【题型】填空题　【知识点】立体几何　【难度】easy
如图，六角螺帽毛坯是由一个正六棱柱挖去一个圆柱所构成的. 已知螺帽的底面正六边形边长为 $\sqrt{3}\,\text{cm}$，高为 $2\,\text{cm}$，内孔直径为 $1\,\text{cm}$，则此六角螺帽毛坯的体积是\underline{\qquad\qquad} $\text{cm}^3$.

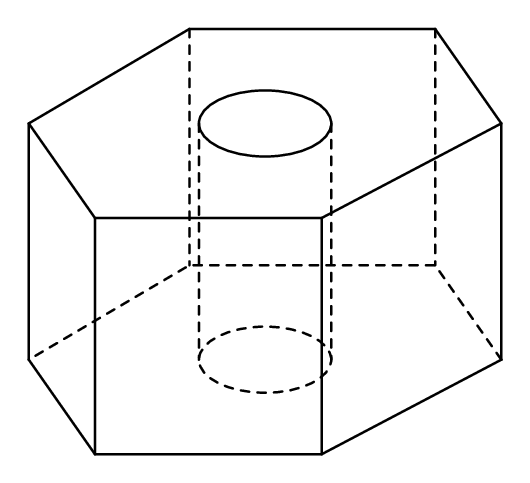
【解答】
【答案】 $9\sqrt{3} - \frac{\pi}{2}$

【分析】 用正六棱柱的体积减去圆柱体体积即可得.

【详解】 $V_{\text{螺帽}} = V_{\text{正六棱柱}} - V_{\text{圆柱}} = 6 \times \frac{\sqrt{3}}{4} \times (\sqrt{3})^2 \times 2 - \pi \times \left(\frac{1}{2}\right)^2 \times 2 = \left(9\sqrt{3} - \frac{\pi}{2}\right)\text{cm}^3$.

故答案为：$9\sqrt{3} - \frac{\pi}{2}$.